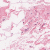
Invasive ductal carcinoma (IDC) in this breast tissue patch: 0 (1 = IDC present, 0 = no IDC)